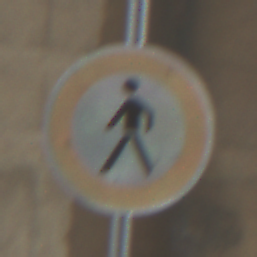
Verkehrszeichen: VerbotFussgaenger
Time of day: Midday
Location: Roofed (Beach)
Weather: Overcast
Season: NotSpecified
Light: Natural